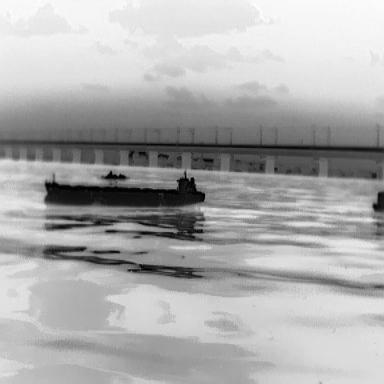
There are two objects shown in the infrared image, including a liner, and a warship.